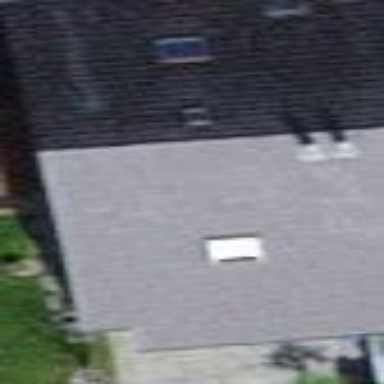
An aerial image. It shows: Building with tile roof.